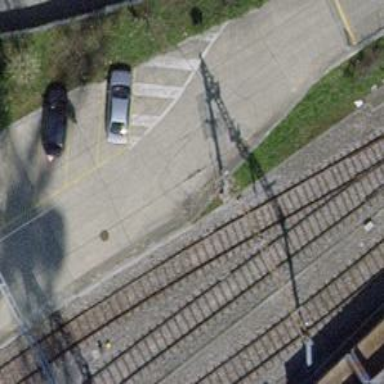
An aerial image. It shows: Swing gate barrier.